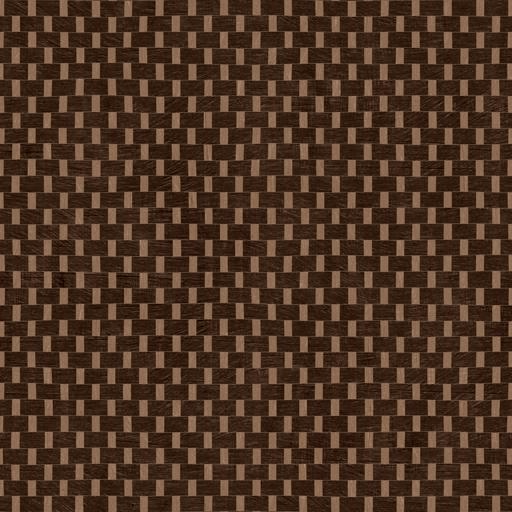
Tags: brown dark fabric pattern wicker wood wooden